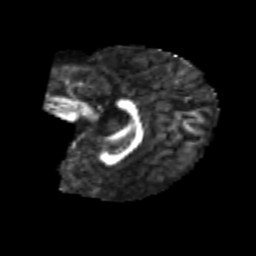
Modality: FA
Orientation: sagittal
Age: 7
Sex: male
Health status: healthy